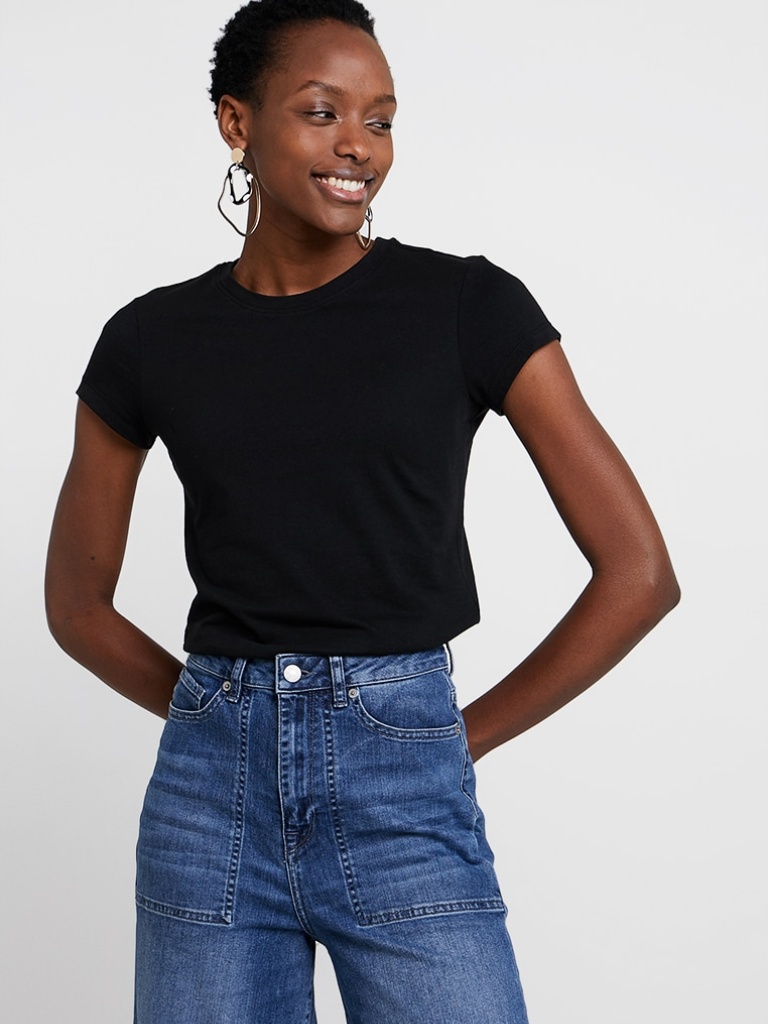
cotton tight short sleeve hip length Fully Tucked in crew t-shirt